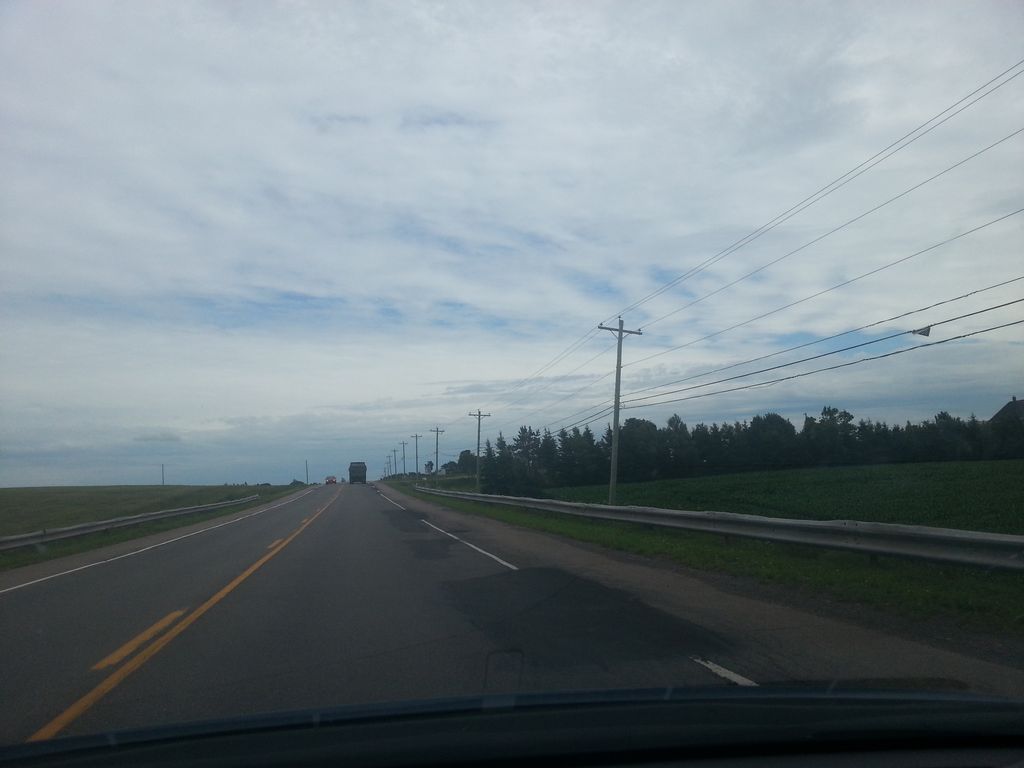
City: charlottetown